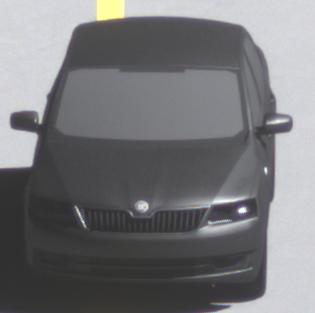
Make: Skoda
Model: Rapid
Detailed model: Rapid 1.2 Active Limousine
Model produced from: 2012/10
Model produced until: 2015/04
Doors: 5
Color: gray
Road condition: dry road
Daytime: midday
Contrast: high contrast